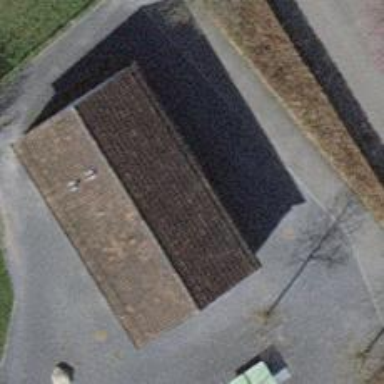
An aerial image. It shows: Service building.